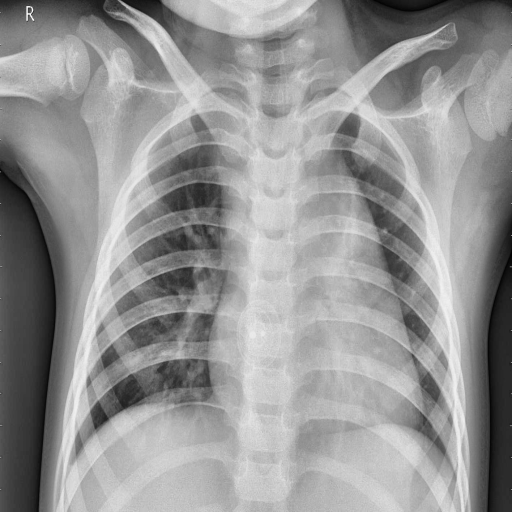
Finding: PNEUMONIA